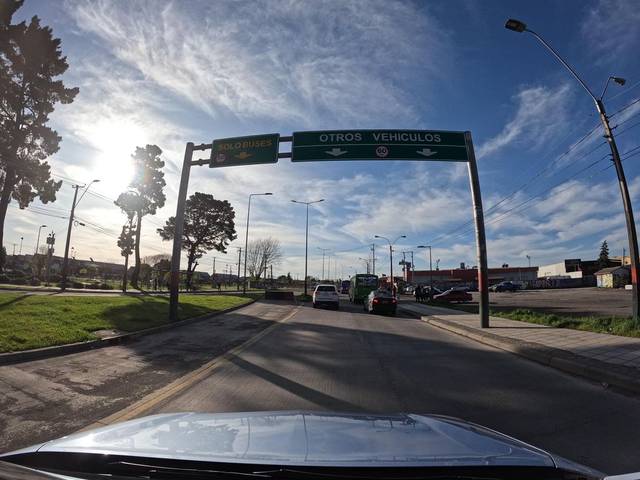
Region: Chile
Coordinates: -37.001, -73.161